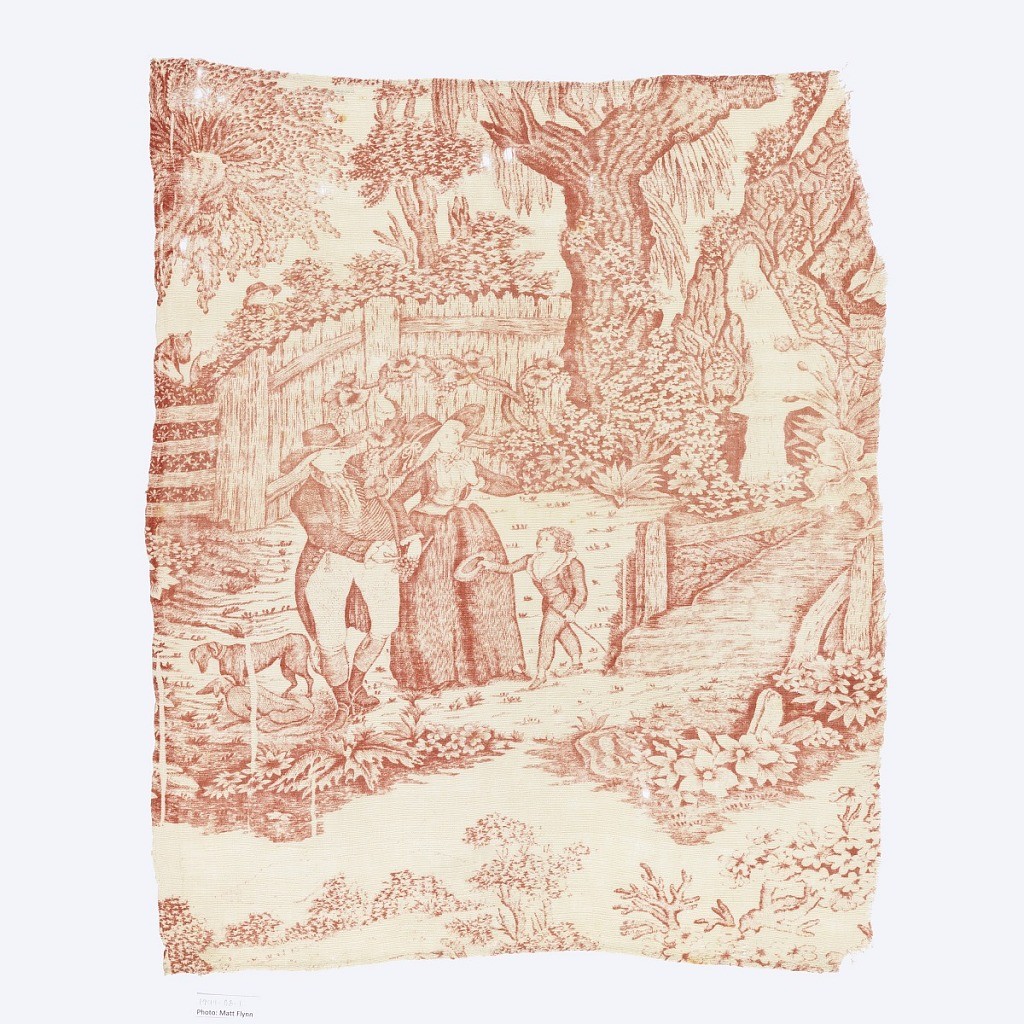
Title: Fragment
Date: late 18th century
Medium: cotton Technique: printed by engraved copper plate on plain weave
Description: Printed cotton textile fragment in red on white background. A well-dressed young boy doffs his hat to an older couple in a dense, rustic setting.